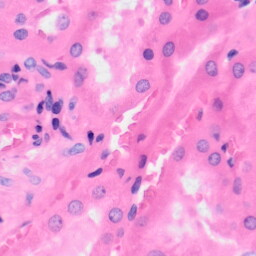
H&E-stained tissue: Kidney